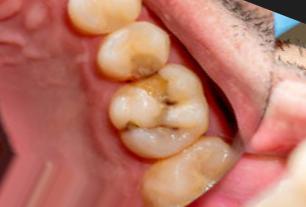
Condition: Caries